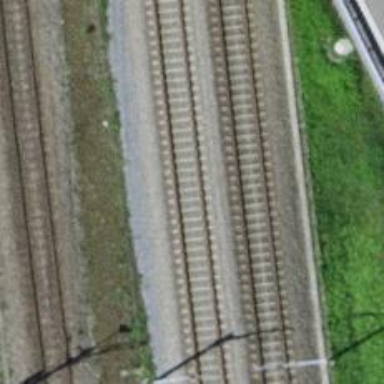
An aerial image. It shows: Railway track with contact line for electrification.